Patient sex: M
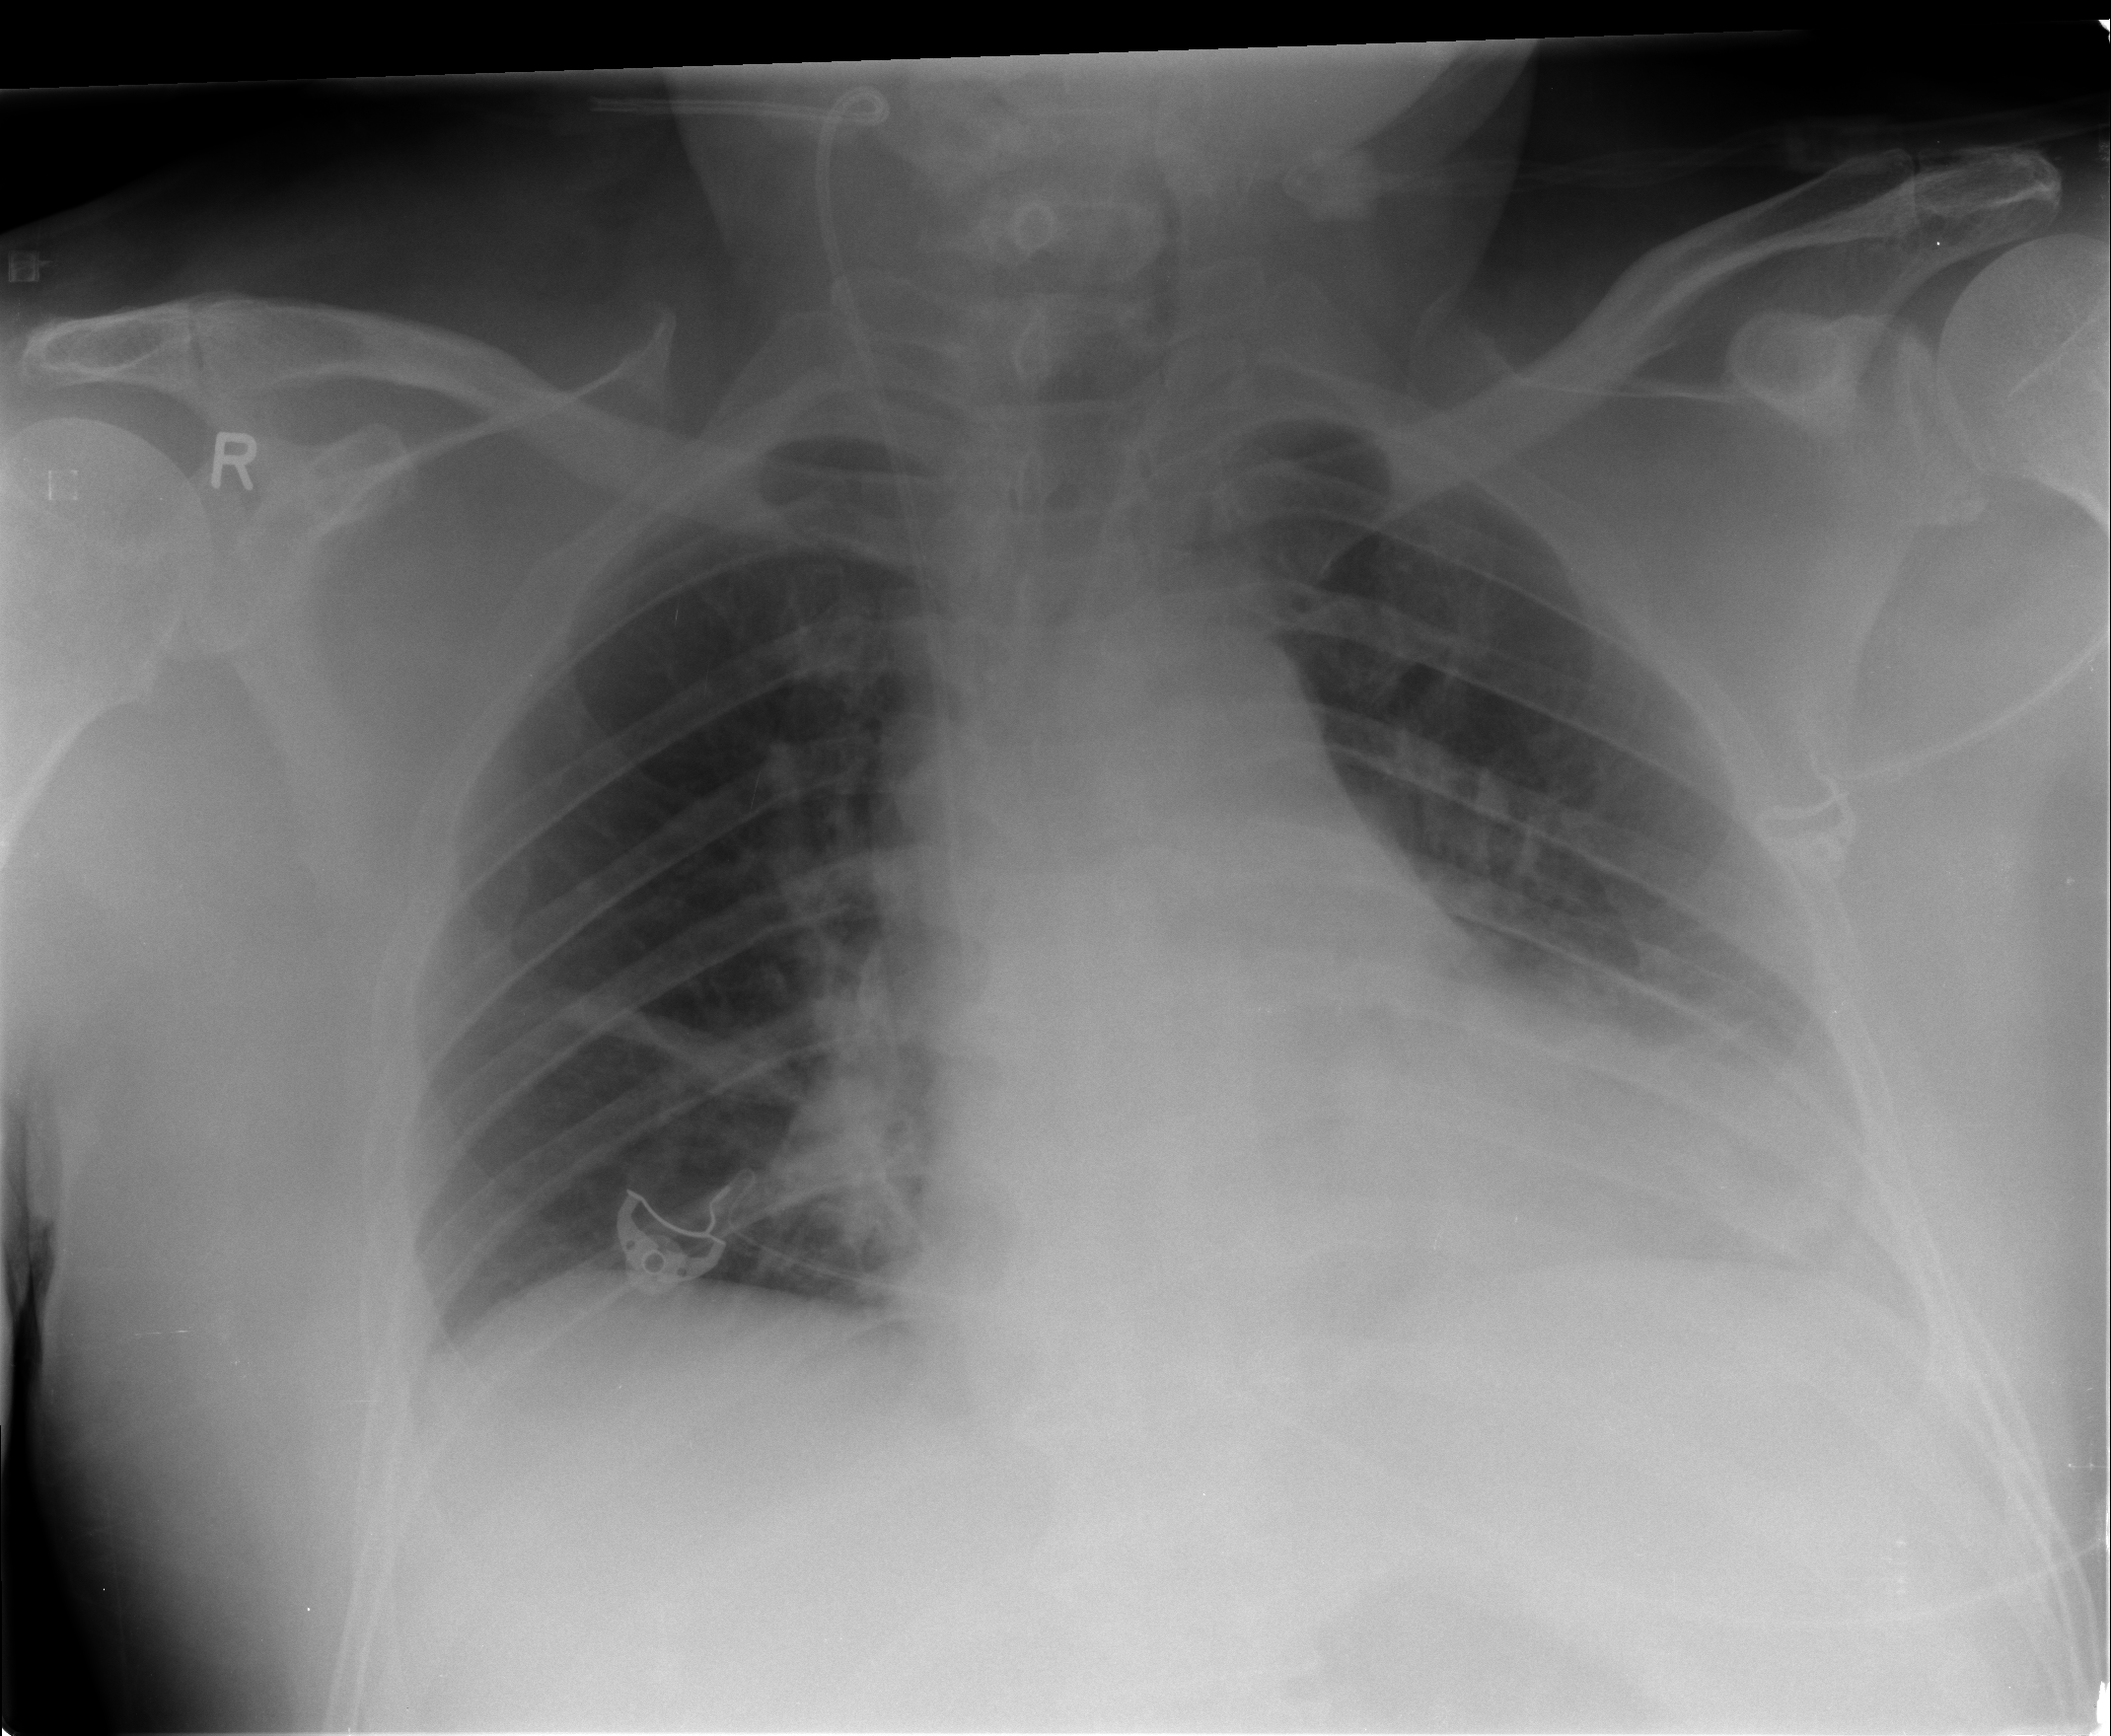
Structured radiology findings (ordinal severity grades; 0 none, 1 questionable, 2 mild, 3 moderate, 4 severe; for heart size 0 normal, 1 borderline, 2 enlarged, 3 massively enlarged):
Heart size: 1
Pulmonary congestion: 1
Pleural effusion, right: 0
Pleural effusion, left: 2
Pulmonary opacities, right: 0
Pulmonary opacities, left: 1
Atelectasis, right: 2
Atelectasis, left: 2